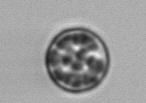
Label: Thalassiosira